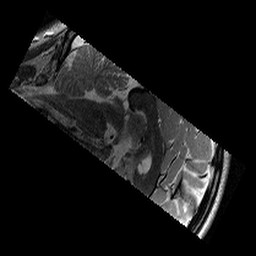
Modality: T2w
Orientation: sagittal
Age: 12
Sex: male
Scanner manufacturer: siemens
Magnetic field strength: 3 T
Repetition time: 9.23 s
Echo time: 0.067 s